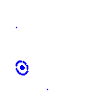
Particle: pion